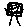
Label: tree